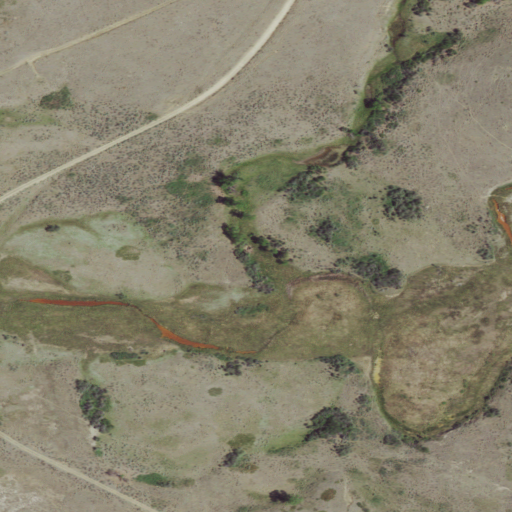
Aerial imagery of valley in Montana named Costello Coulee containing shrub, grassland, open development, and low intensity development